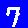
Digit: 7